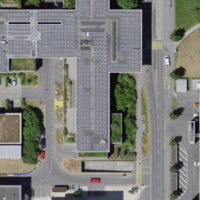
EUNIS habitat code: 54
Species observed at this site:
Buxus sempervirens